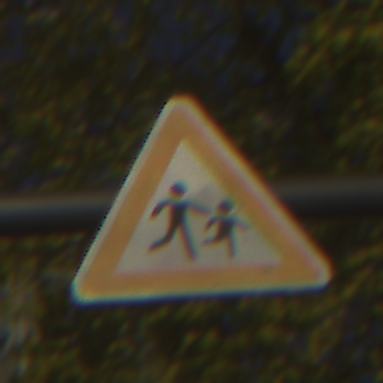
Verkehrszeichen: KinderLinks
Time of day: SunriseSunset
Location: Outdoor (Urban)
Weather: PartlyCloudy
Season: Autumn
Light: Natural